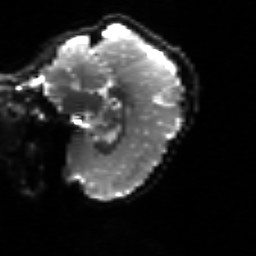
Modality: sbref
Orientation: sagittal
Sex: female
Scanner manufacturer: siemens
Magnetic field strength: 3 T
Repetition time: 5 s
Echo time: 0.071 s